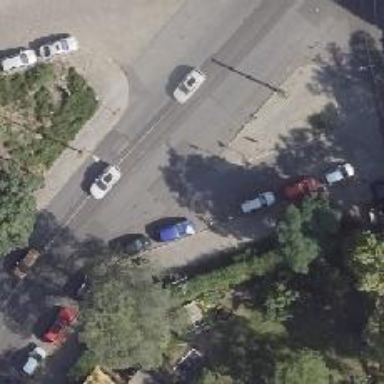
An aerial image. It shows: Unmarked crossing on the road.